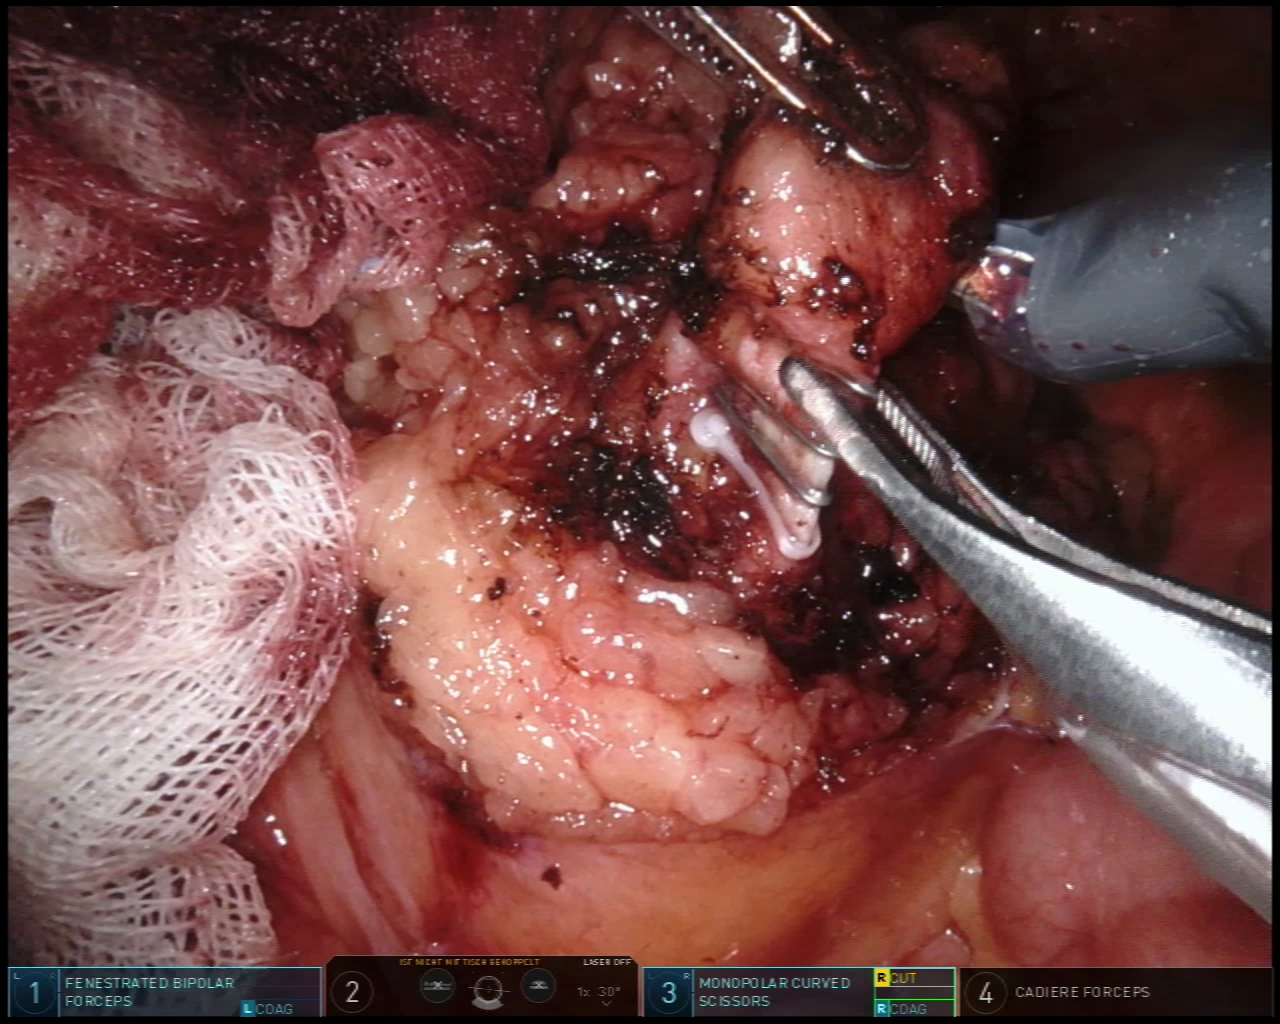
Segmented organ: small_intestine
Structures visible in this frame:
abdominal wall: no
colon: no
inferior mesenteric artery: no
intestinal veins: no
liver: no
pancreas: no
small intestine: yes
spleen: no
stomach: no
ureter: no
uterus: no
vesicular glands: no